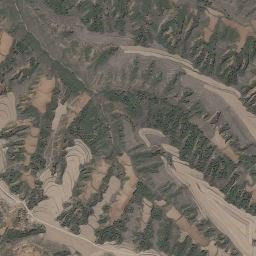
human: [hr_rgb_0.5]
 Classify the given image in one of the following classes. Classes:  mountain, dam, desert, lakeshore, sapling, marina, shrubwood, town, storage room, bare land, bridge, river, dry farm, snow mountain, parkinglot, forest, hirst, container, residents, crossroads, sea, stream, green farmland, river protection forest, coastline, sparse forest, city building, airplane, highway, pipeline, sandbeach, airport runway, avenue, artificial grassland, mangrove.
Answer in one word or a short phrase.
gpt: mountain